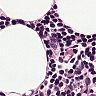
Metastatic tissue present: no